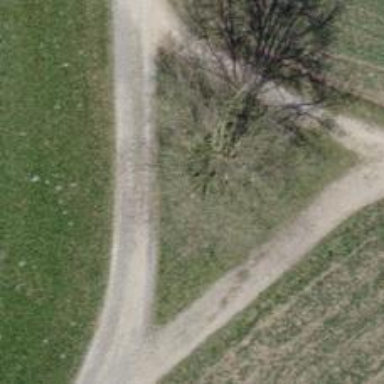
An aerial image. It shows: Single tag "natural: tree."